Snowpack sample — Snodgrass Mountain, Crested Butte, Colorado (2/4/25, 12:06 PM MST)
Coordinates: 38.923, -106.968
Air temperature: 35 °F
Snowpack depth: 80 cm
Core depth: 70 cm
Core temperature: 32 °F
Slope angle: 14°, slope face: 78°
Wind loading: low
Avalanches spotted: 0
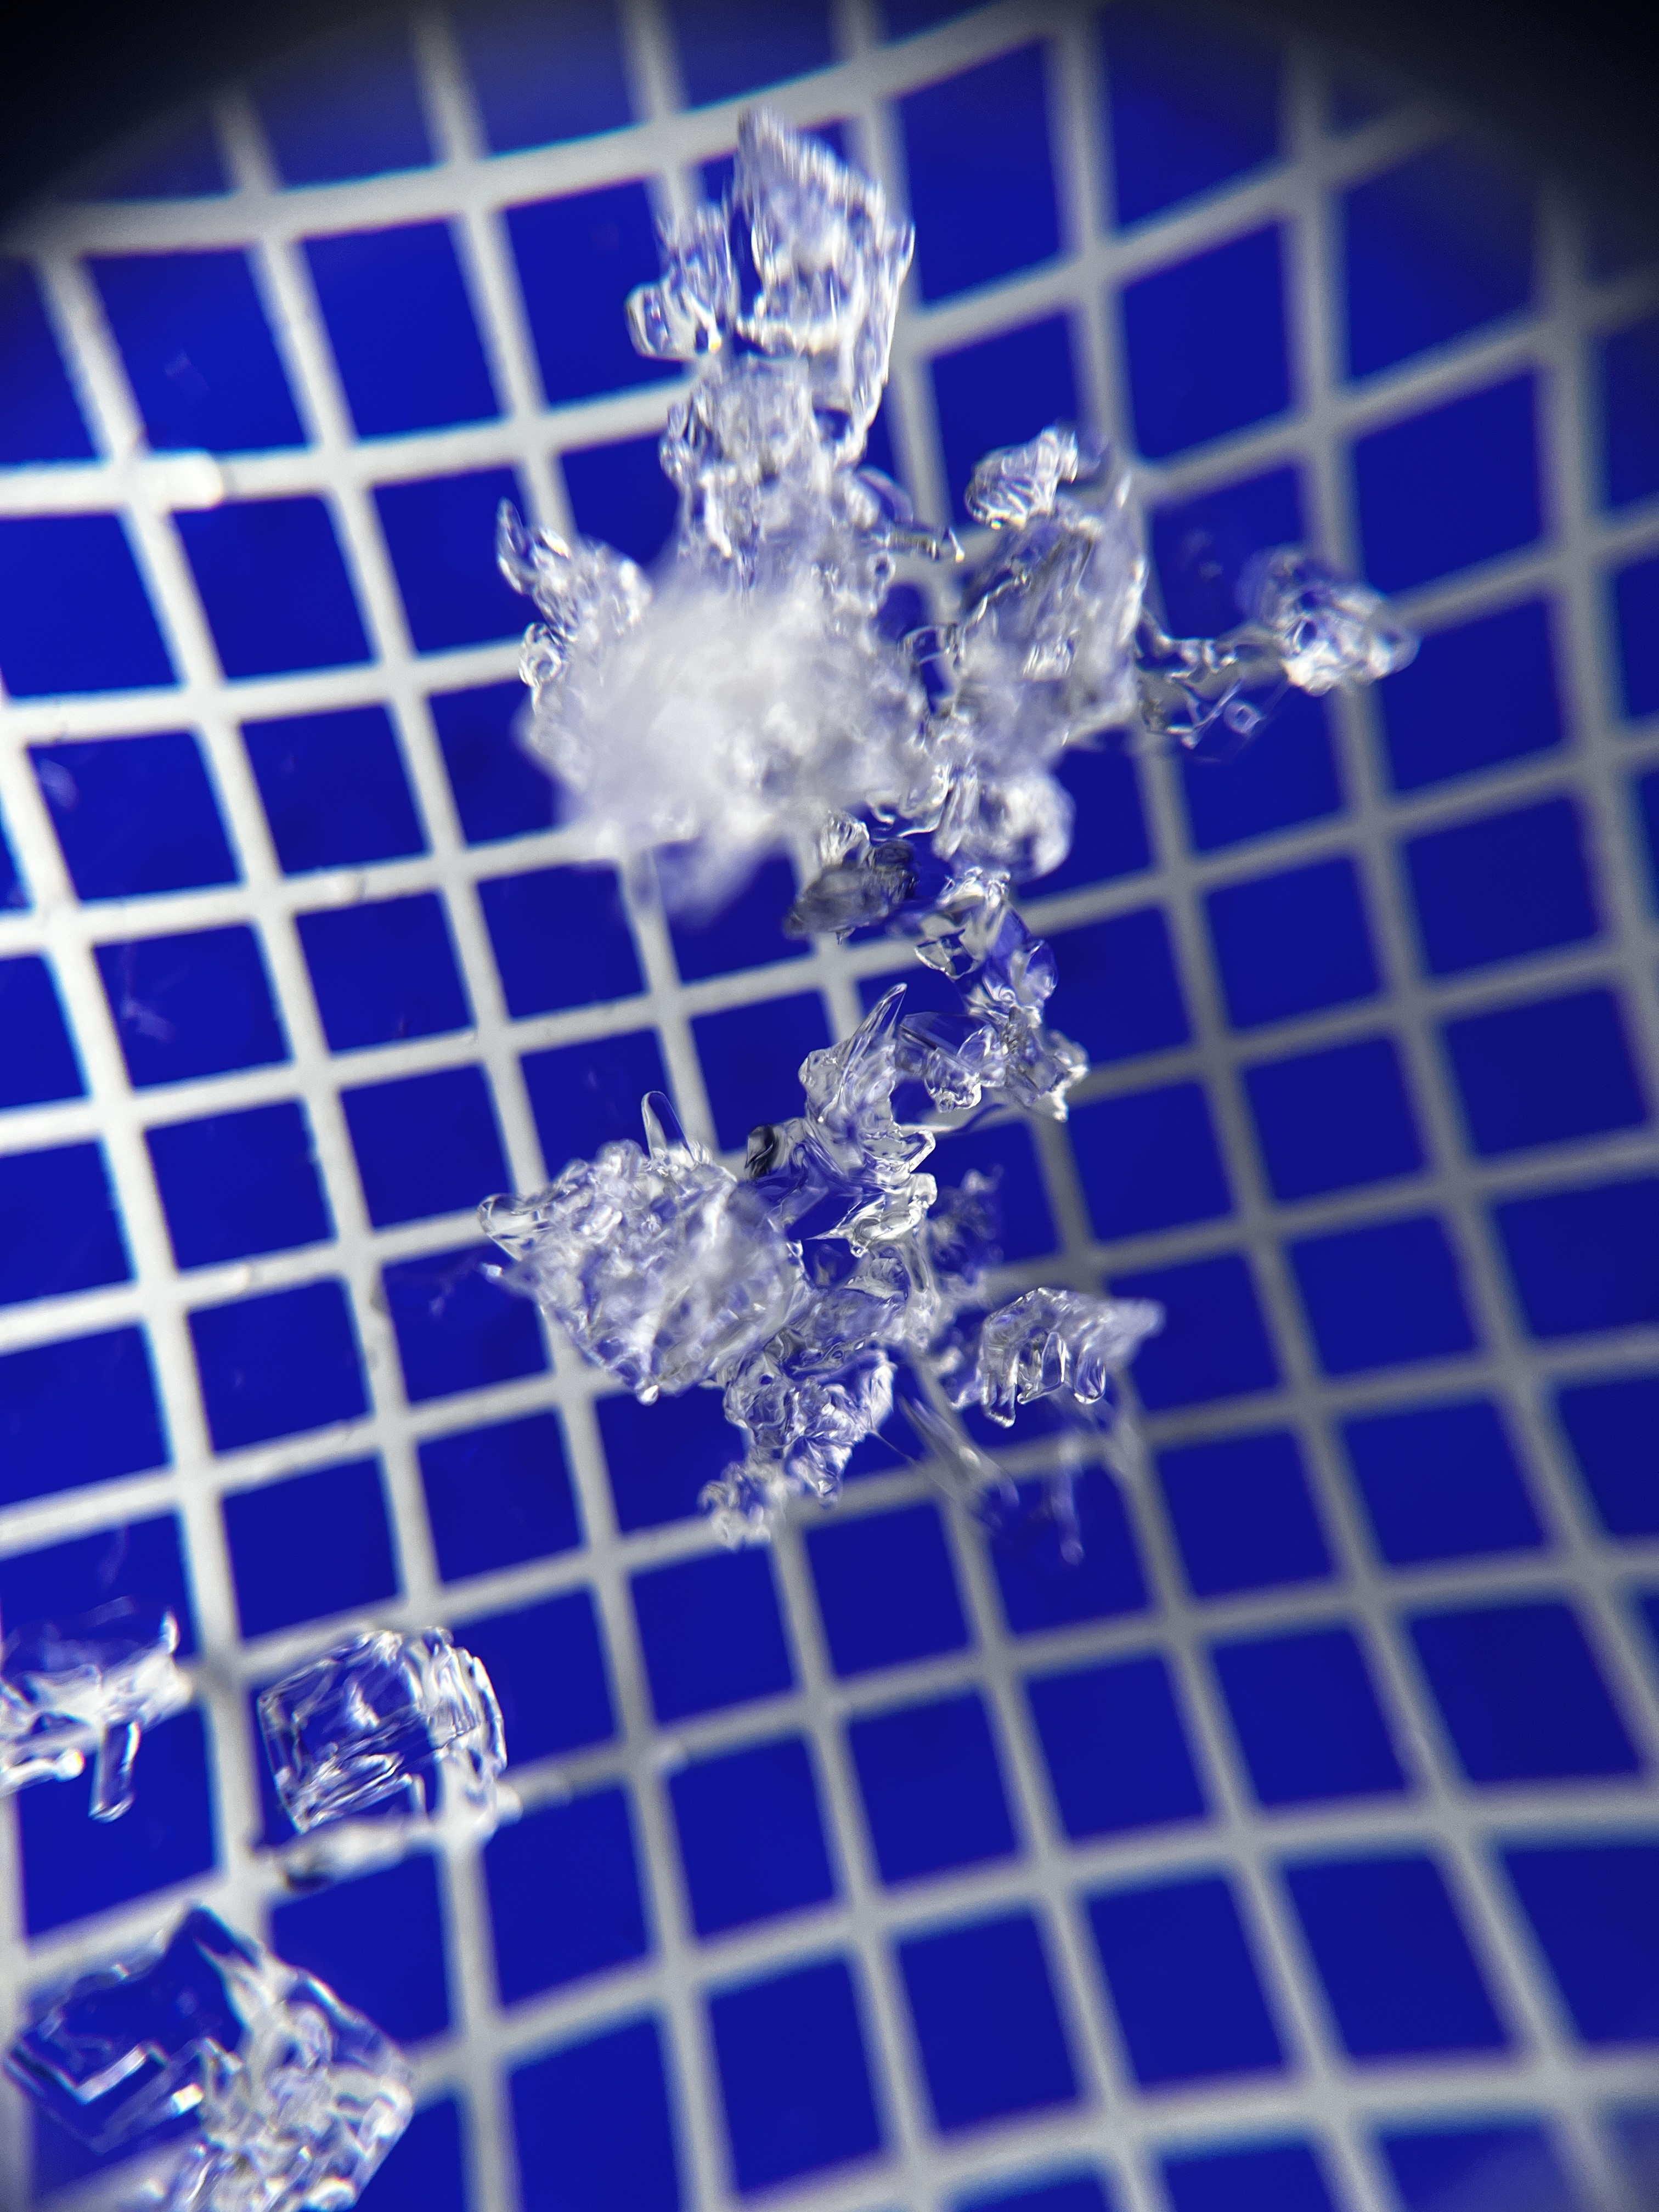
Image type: magnified_profile
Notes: No avalanches nearby, unusually warm weather for the last month reported by residents, Collected 25 yards from treeline